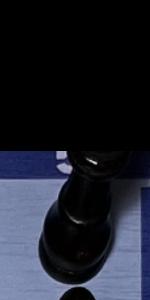
Label: King_Black